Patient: sex M, age 47
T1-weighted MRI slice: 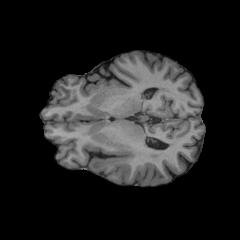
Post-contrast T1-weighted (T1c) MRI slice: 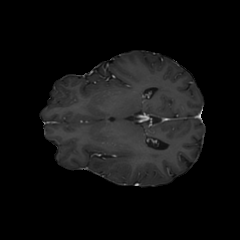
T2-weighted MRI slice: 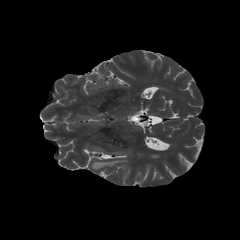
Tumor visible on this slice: yes
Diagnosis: Glioblastoma, IDH-wildtype
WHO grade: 4